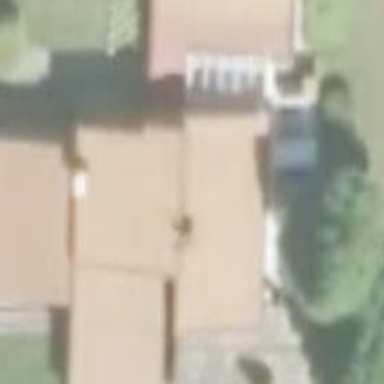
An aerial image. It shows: Simple and straightforward house.